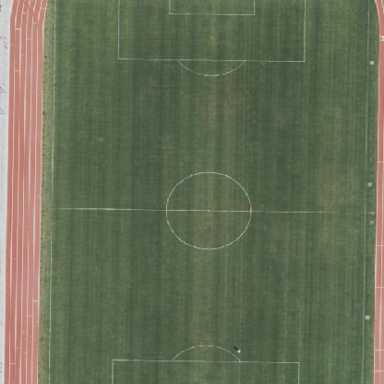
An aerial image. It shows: Grass pitch designated for soccer.